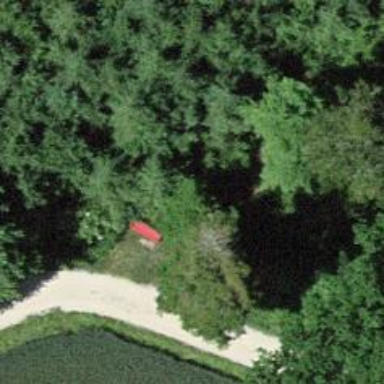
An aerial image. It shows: Red bench.